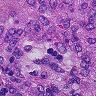
Metastatic tissue present: no